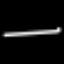
Label: line